Field crop: tomato
Growth stage: 1
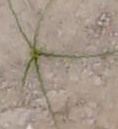
Species: cyperus